Interaction volume radius: 5 \u00c5
Interaction volume height: 20 \u00c5
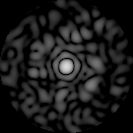
Disorder parameter: 0.8395